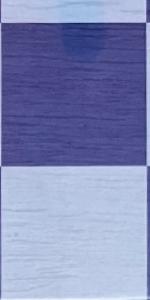
Label: Empty